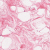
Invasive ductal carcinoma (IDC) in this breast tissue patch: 0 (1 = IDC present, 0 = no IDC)